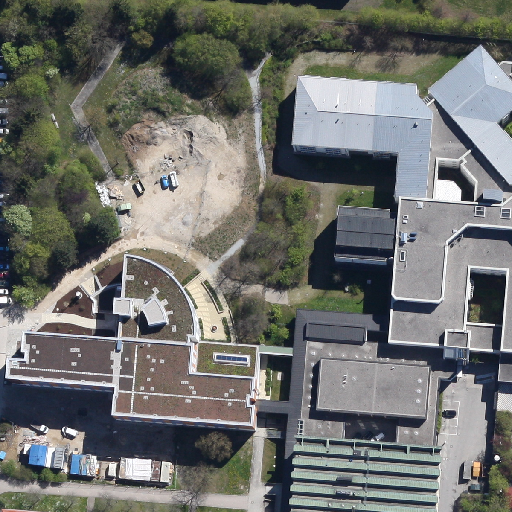
Referring expression: sidewalk